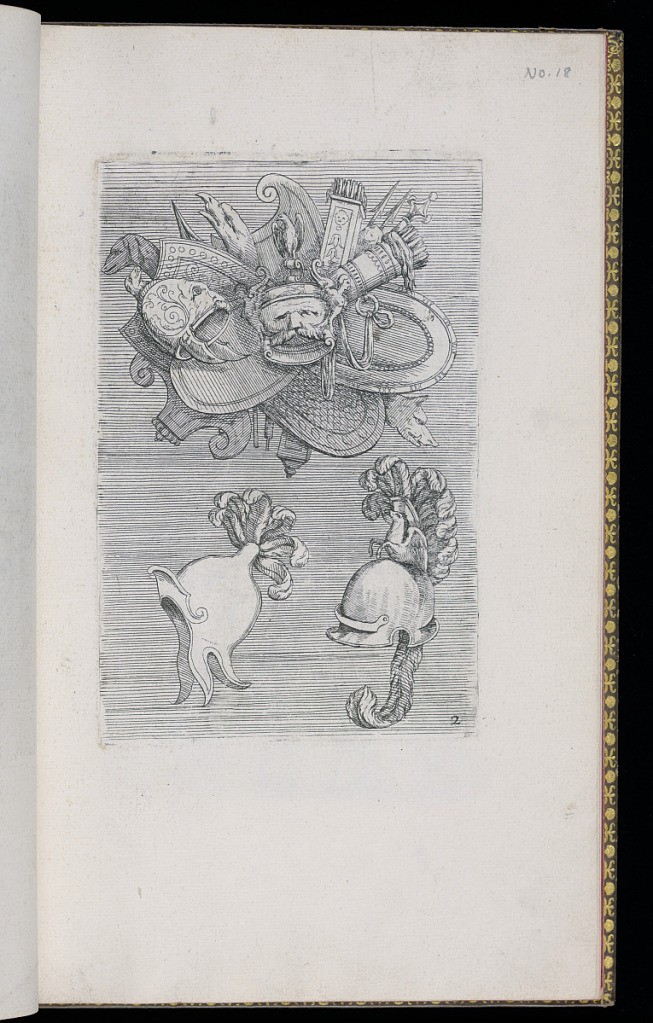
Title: Design for a Military Trophy and Two Helmets
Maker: D. Antoine Pierretz, French, active 1647
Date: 1648
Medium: Etching on laid paper
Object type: Print
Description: An ornamental print featuring a trophy of arms and two feathered helmets below. The trophy includes helmets, shields, and quivers of arrows. The plate is numbered.